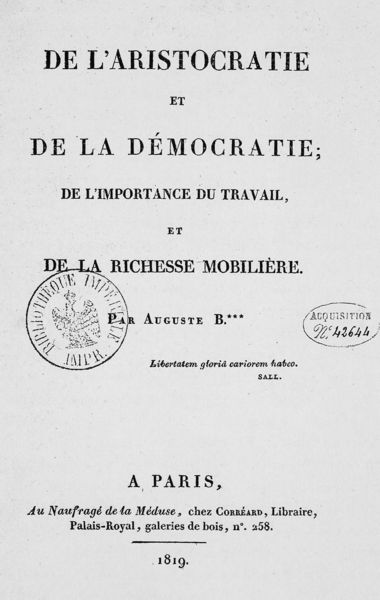
Titel: Frontispiz von Auguste Brunet, „De l`Aristocratie et de la démocratie; de l´importance du travail...“
Schlagwörter: adler, weiß, paris, schwarz, möbel, blatt, arbeit, kreis, rund, schrift, papier, französisch, zahlen, buch, druck, seite, text, buchstaben, punkt, autor, stempel, vertrag, buchseite, deckblatt, jahr, zahl, reichtum, siegel, urkunde, fotographie, dokument, republik, august, aristokratie, restauration, sternchen, mäbel, amt, deklaration, demokratie, kapitalismus, 1819, liberalismus, 19tes jahrhundert, liberal, auguste b, 42644, 258, democratie